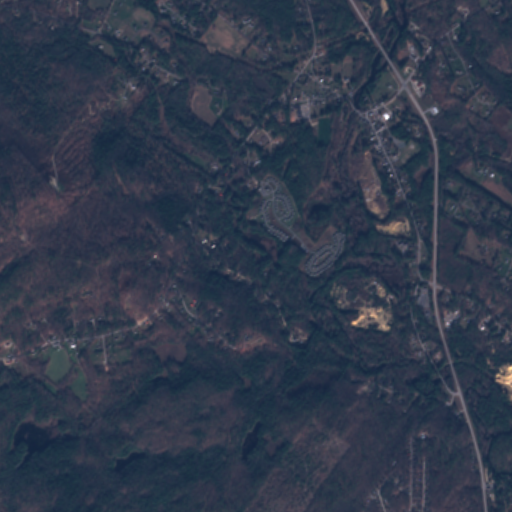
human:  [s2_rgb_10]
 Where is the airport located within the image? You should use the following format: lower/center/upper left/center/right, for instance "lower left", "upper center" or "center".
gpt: The airport is located in the upper right of the image.
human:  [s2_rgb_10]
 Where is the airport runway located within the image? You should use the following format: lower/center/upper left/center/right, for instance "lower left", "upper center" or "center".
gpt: The airport runway is located in the center right of the image.
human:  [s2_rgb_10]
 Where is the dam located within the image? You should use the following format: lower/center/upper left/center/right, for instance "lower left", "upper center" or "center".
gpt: The dam is located in the upper right of the image.
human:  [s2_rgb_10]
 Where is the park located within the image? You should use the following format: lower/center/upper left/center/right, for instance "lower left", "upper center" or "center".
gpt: The park is located in the upper right of the image.
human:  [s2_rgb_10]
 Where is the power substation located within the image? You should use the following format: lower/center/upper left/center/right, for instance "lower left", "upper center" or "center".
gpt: The power substation is located in the upper center of the image.
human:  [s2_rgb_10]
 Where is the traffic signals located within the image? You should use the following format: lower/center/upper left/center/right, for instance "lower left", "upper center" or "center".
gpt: The traffic signals is located in the upper right of the image.
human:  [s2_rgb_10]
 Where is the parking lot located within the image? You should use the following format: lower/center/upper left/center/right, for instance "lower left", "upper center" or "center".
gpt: There is no parking lot in the image.